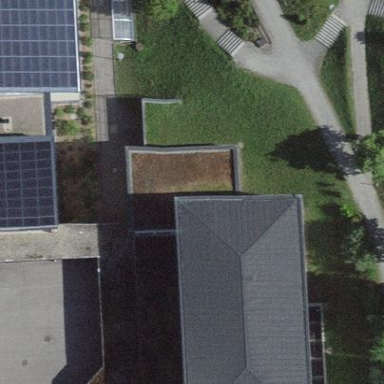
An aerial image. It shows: Primary school building.